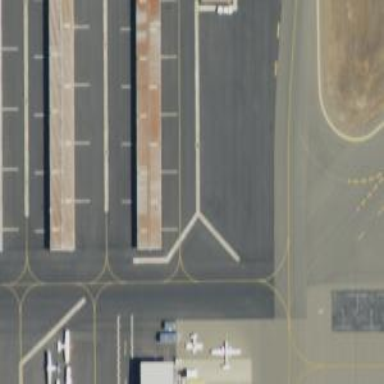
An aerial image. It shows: View of taxiway at the airport.